Current action and preconditions to check: trajectory_clear

Your task: For each precondition in the list above, predict whether it will hold at this action.

Consider the current scene as observed from the mobile robot's camera, and analyze the predicted future states of all dynamic agents (e.g., people, animals, vehicles, or any moving entities) within the NEXT SECOND.

IMPORTANT: Only answer "very likely" if you are absolutely certain—based on strong, clear evidence—that a dynamic agent will violate the precondition in the predicted future state. Do NOT answer "very likely" for unlikely, ambiguous, or low-probability risks.

Ask yourself for each precondition: Is there a high probability, with clear and convincing evidence, that the predicted future states of any dynamic agent will interfere with the predicted future state of the currently executing action within the NEXT SECOND, causing that precondition to fail?

Assess the risk level based on these predictions. Use "likely" or "very likely" if motions create a clear risk of interference.

Use "neutral" or "improbable" if agents are nearby but their predicted paths are clearly diverging or non-conflicting.

Failure Risk Categories: "very improbable", "improbable", "neutral", "likely", "very likely"

Answer Format: Output ONLY the probability_of_failure value from these categories: "very improbable", "improbable", "neutral", "likely", "very likely"

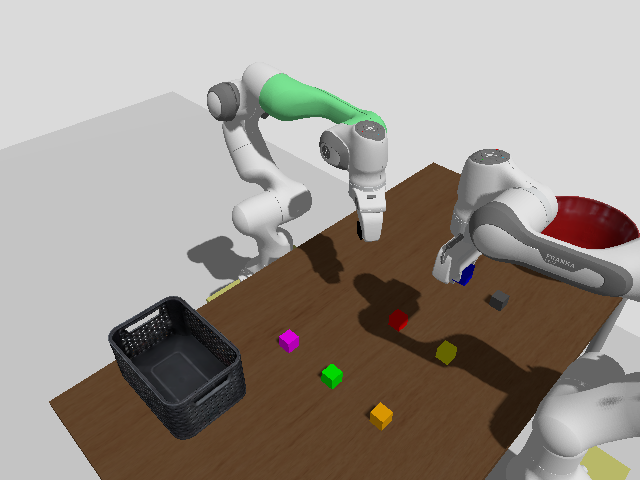

Answer: improbable